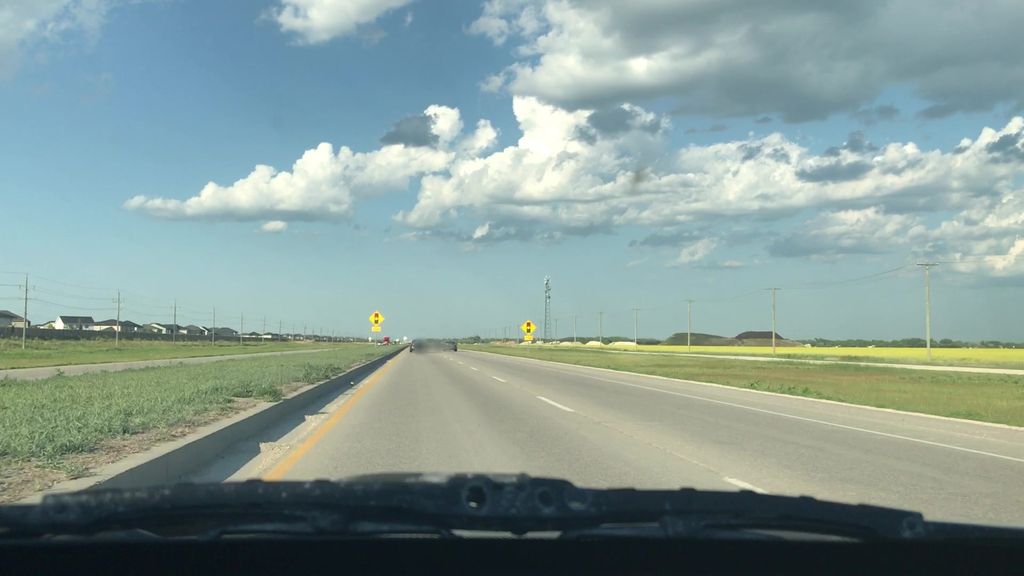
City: winnipeg